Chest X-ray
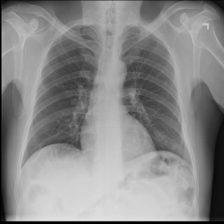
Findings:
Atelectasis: negative
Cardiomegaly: negative
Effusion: negative
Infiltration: negative
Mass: negative
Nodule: negative
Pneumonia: negative
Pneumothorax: negative
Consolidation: negative
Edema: negative
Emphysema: negative
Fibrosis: negative
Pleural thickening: negative
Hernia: negative